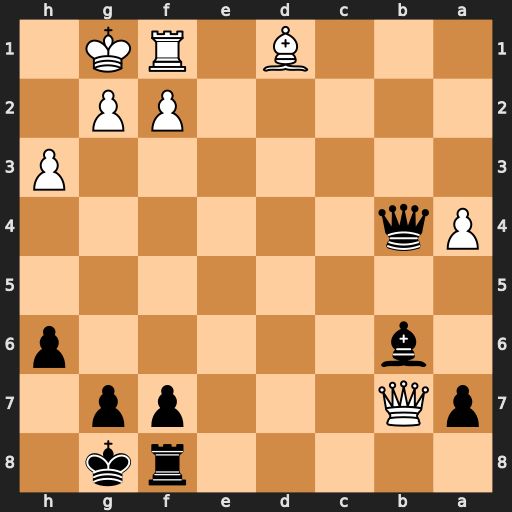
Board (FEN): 5rk1/pQ3pp1/1b5p/8/Pq6/7P/5PP1/3B1RK1
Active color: b
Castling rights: -
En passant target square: -
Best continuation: Bxf2+ Rxf2 Qxb7